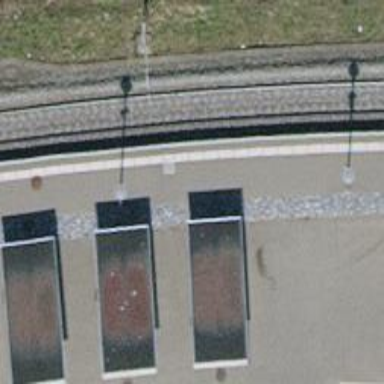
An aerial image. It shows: Halt on the railway.